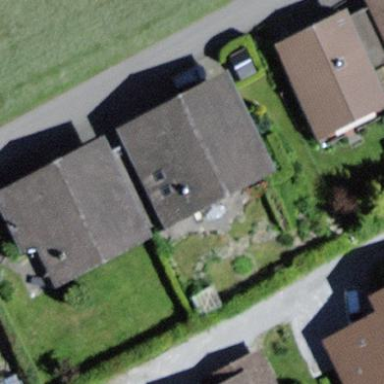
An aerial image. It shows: Residential building.